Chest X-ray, AP view. Patient: 54 years old, sex M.
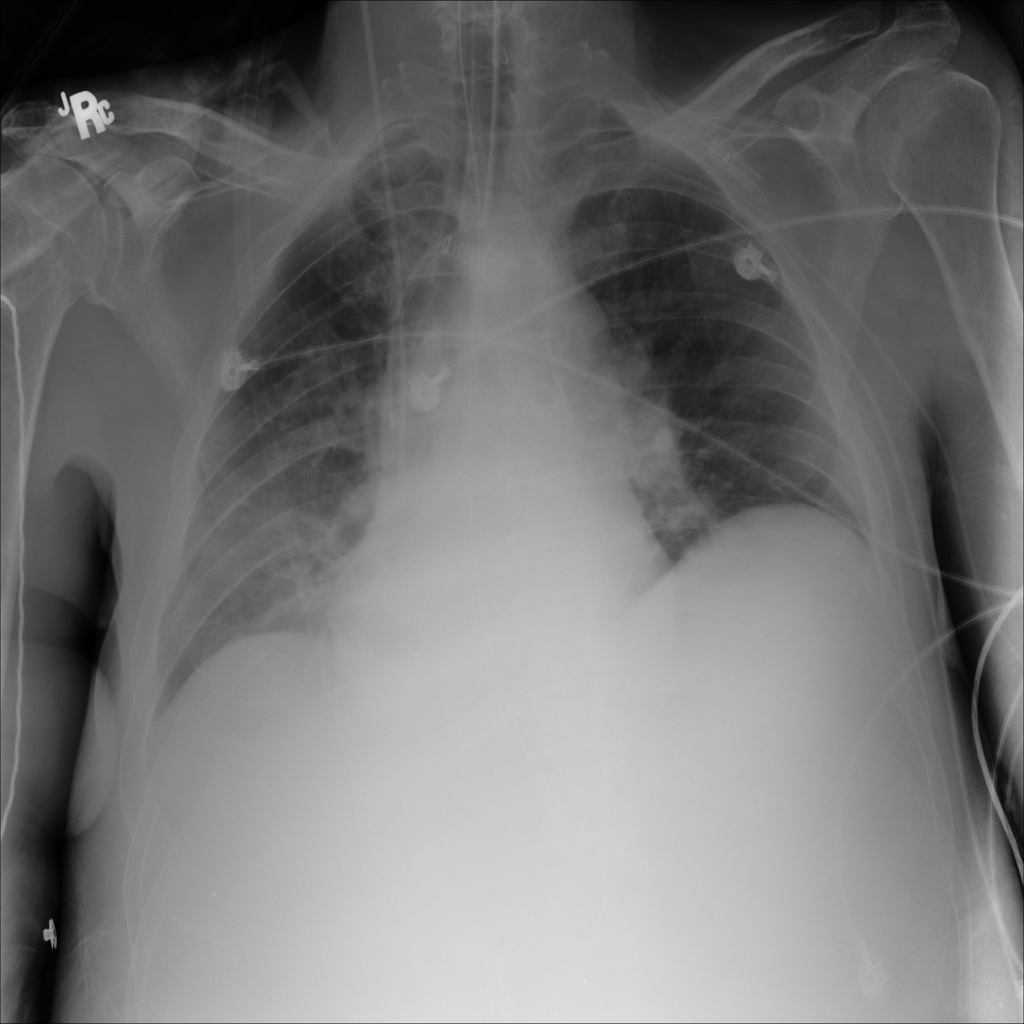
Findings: Atelectasis, Consolidation